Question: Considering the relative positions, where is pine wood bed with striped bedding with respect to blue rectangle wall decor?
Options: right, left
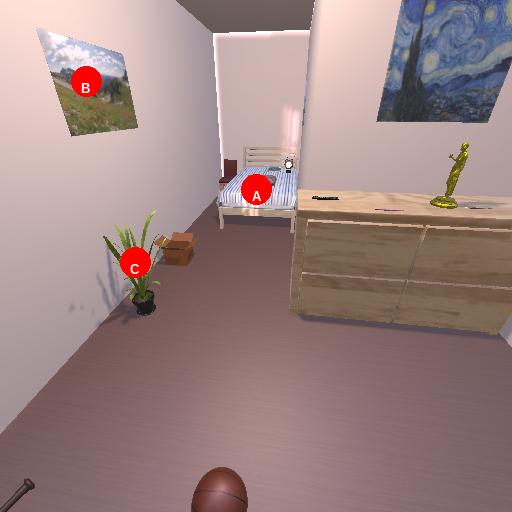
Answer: right